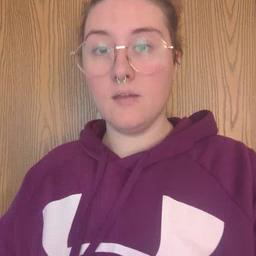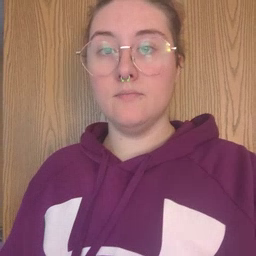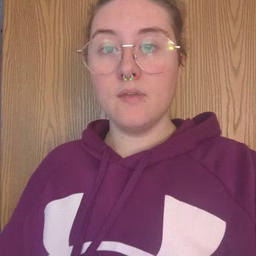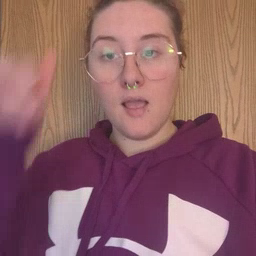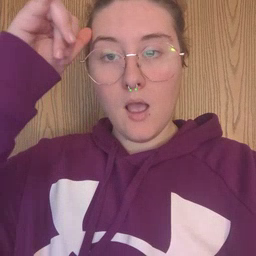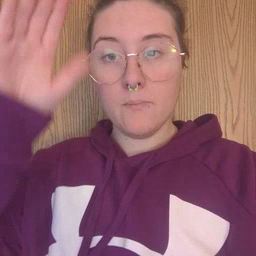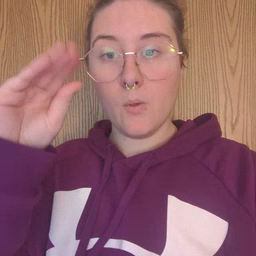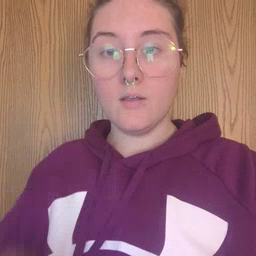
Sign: cowboy